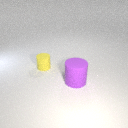
large purple rubber cylinder in front of small yellow rubber cylinder